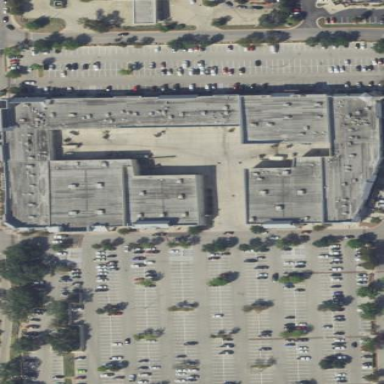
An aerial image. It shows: Retail building.